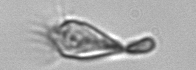
Label: Paratontonia_gracillima